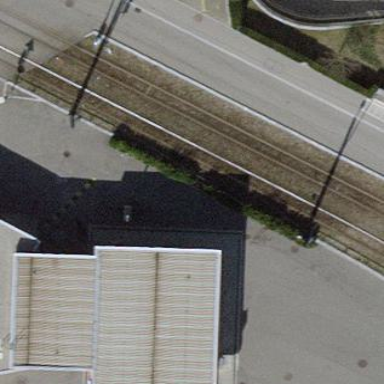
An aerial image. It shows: Flat roof building.